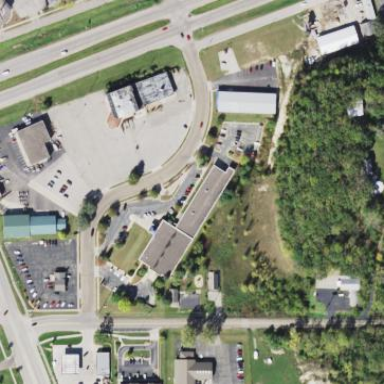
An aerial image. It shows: Public building.